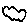
Label: cloud